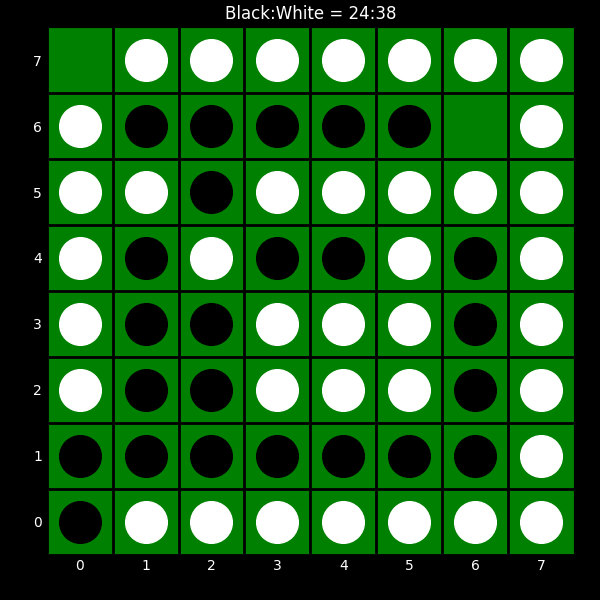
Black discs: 24
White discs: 38